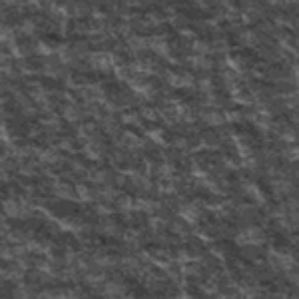
Label: frost